Interaction volume radius: 5 \u00c5
Interaction volume height: 30 \u00c5
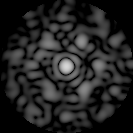
Disorder parameter: 0.6814